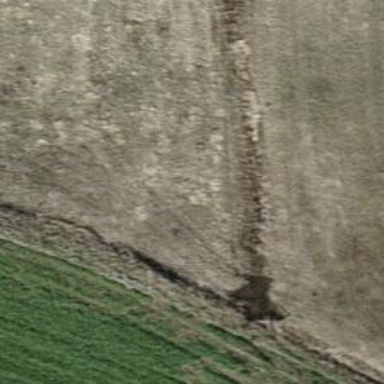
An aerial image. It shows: Ditch serving as waterway.